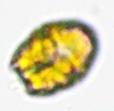
Label: Akashiwo